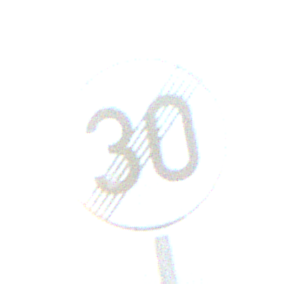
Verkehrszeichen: EndeGeschwindigkeit30
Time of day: SunriseSunset
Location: Outdoor (RoadRail)
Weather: PartlyCloudy
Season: NotSpecified
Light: Natural